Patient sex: F
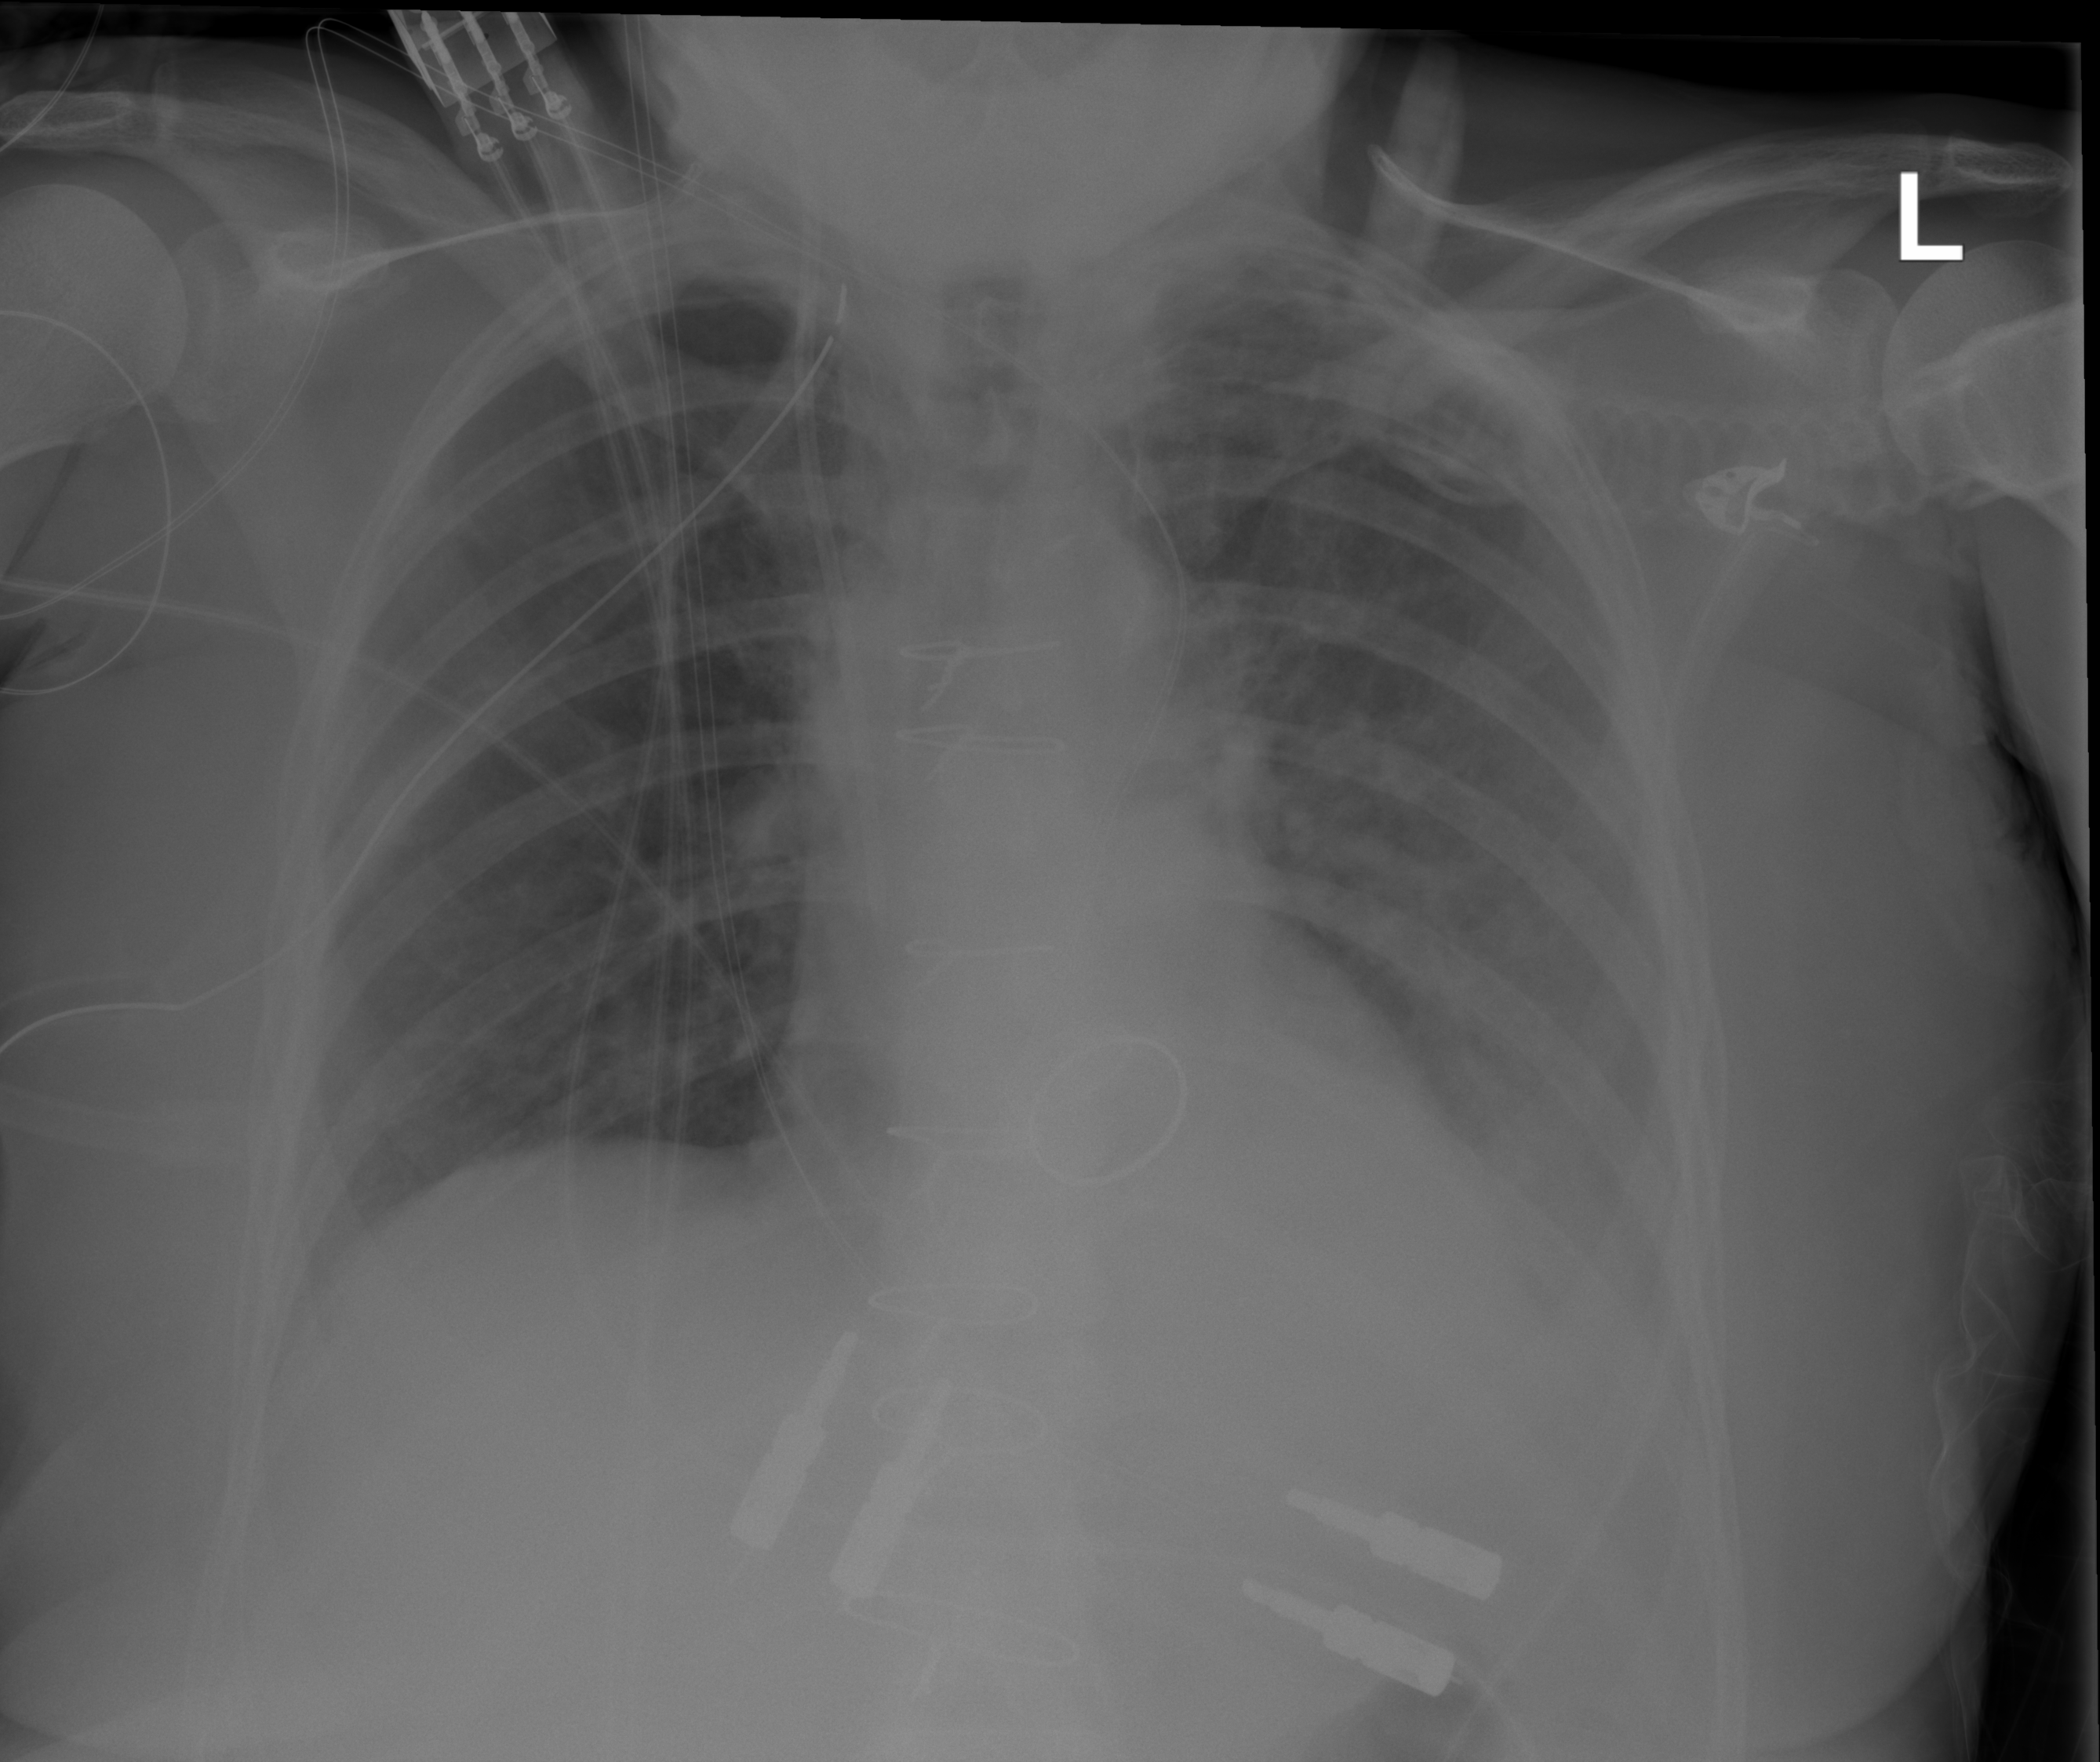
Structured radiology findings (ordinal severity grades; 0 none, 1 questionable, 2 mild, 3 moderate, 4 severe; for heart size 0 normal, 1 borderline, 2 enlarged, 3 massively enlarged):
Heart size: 0
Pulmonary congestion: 0
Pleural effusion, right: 0
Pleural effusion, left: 2
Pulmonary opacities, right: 0
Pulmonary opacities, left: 0
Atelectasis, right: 0
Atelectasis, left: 0